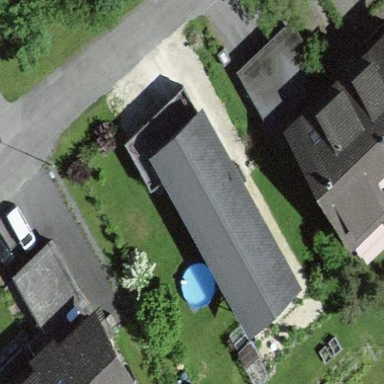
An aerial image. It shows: Residential building.